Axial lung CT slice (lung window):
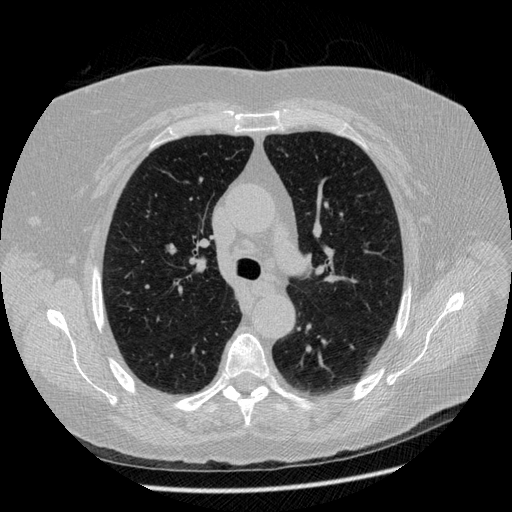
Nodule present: no